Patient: sex F, age 32
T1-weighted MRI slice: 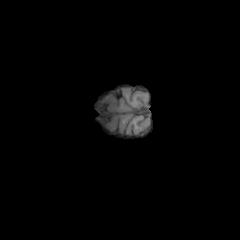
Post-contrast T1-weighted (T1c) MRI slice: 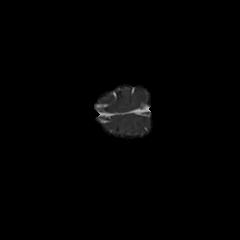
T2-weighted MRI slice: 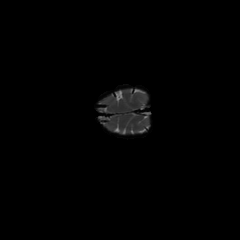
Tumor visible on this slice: no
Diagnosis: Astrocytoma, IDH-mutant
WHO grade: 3